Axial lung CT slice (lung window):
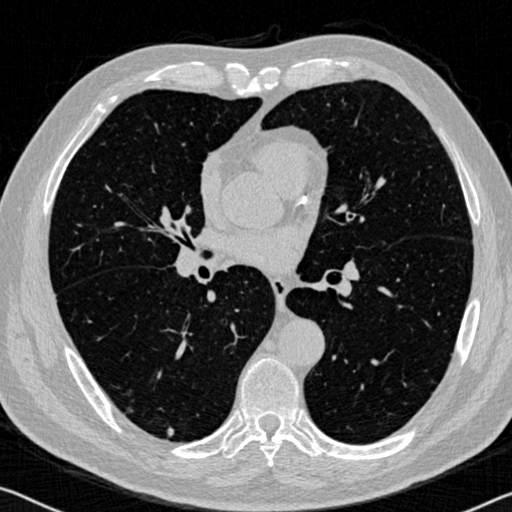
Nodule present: yes
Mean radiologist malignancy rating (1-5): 2.333